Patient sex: M
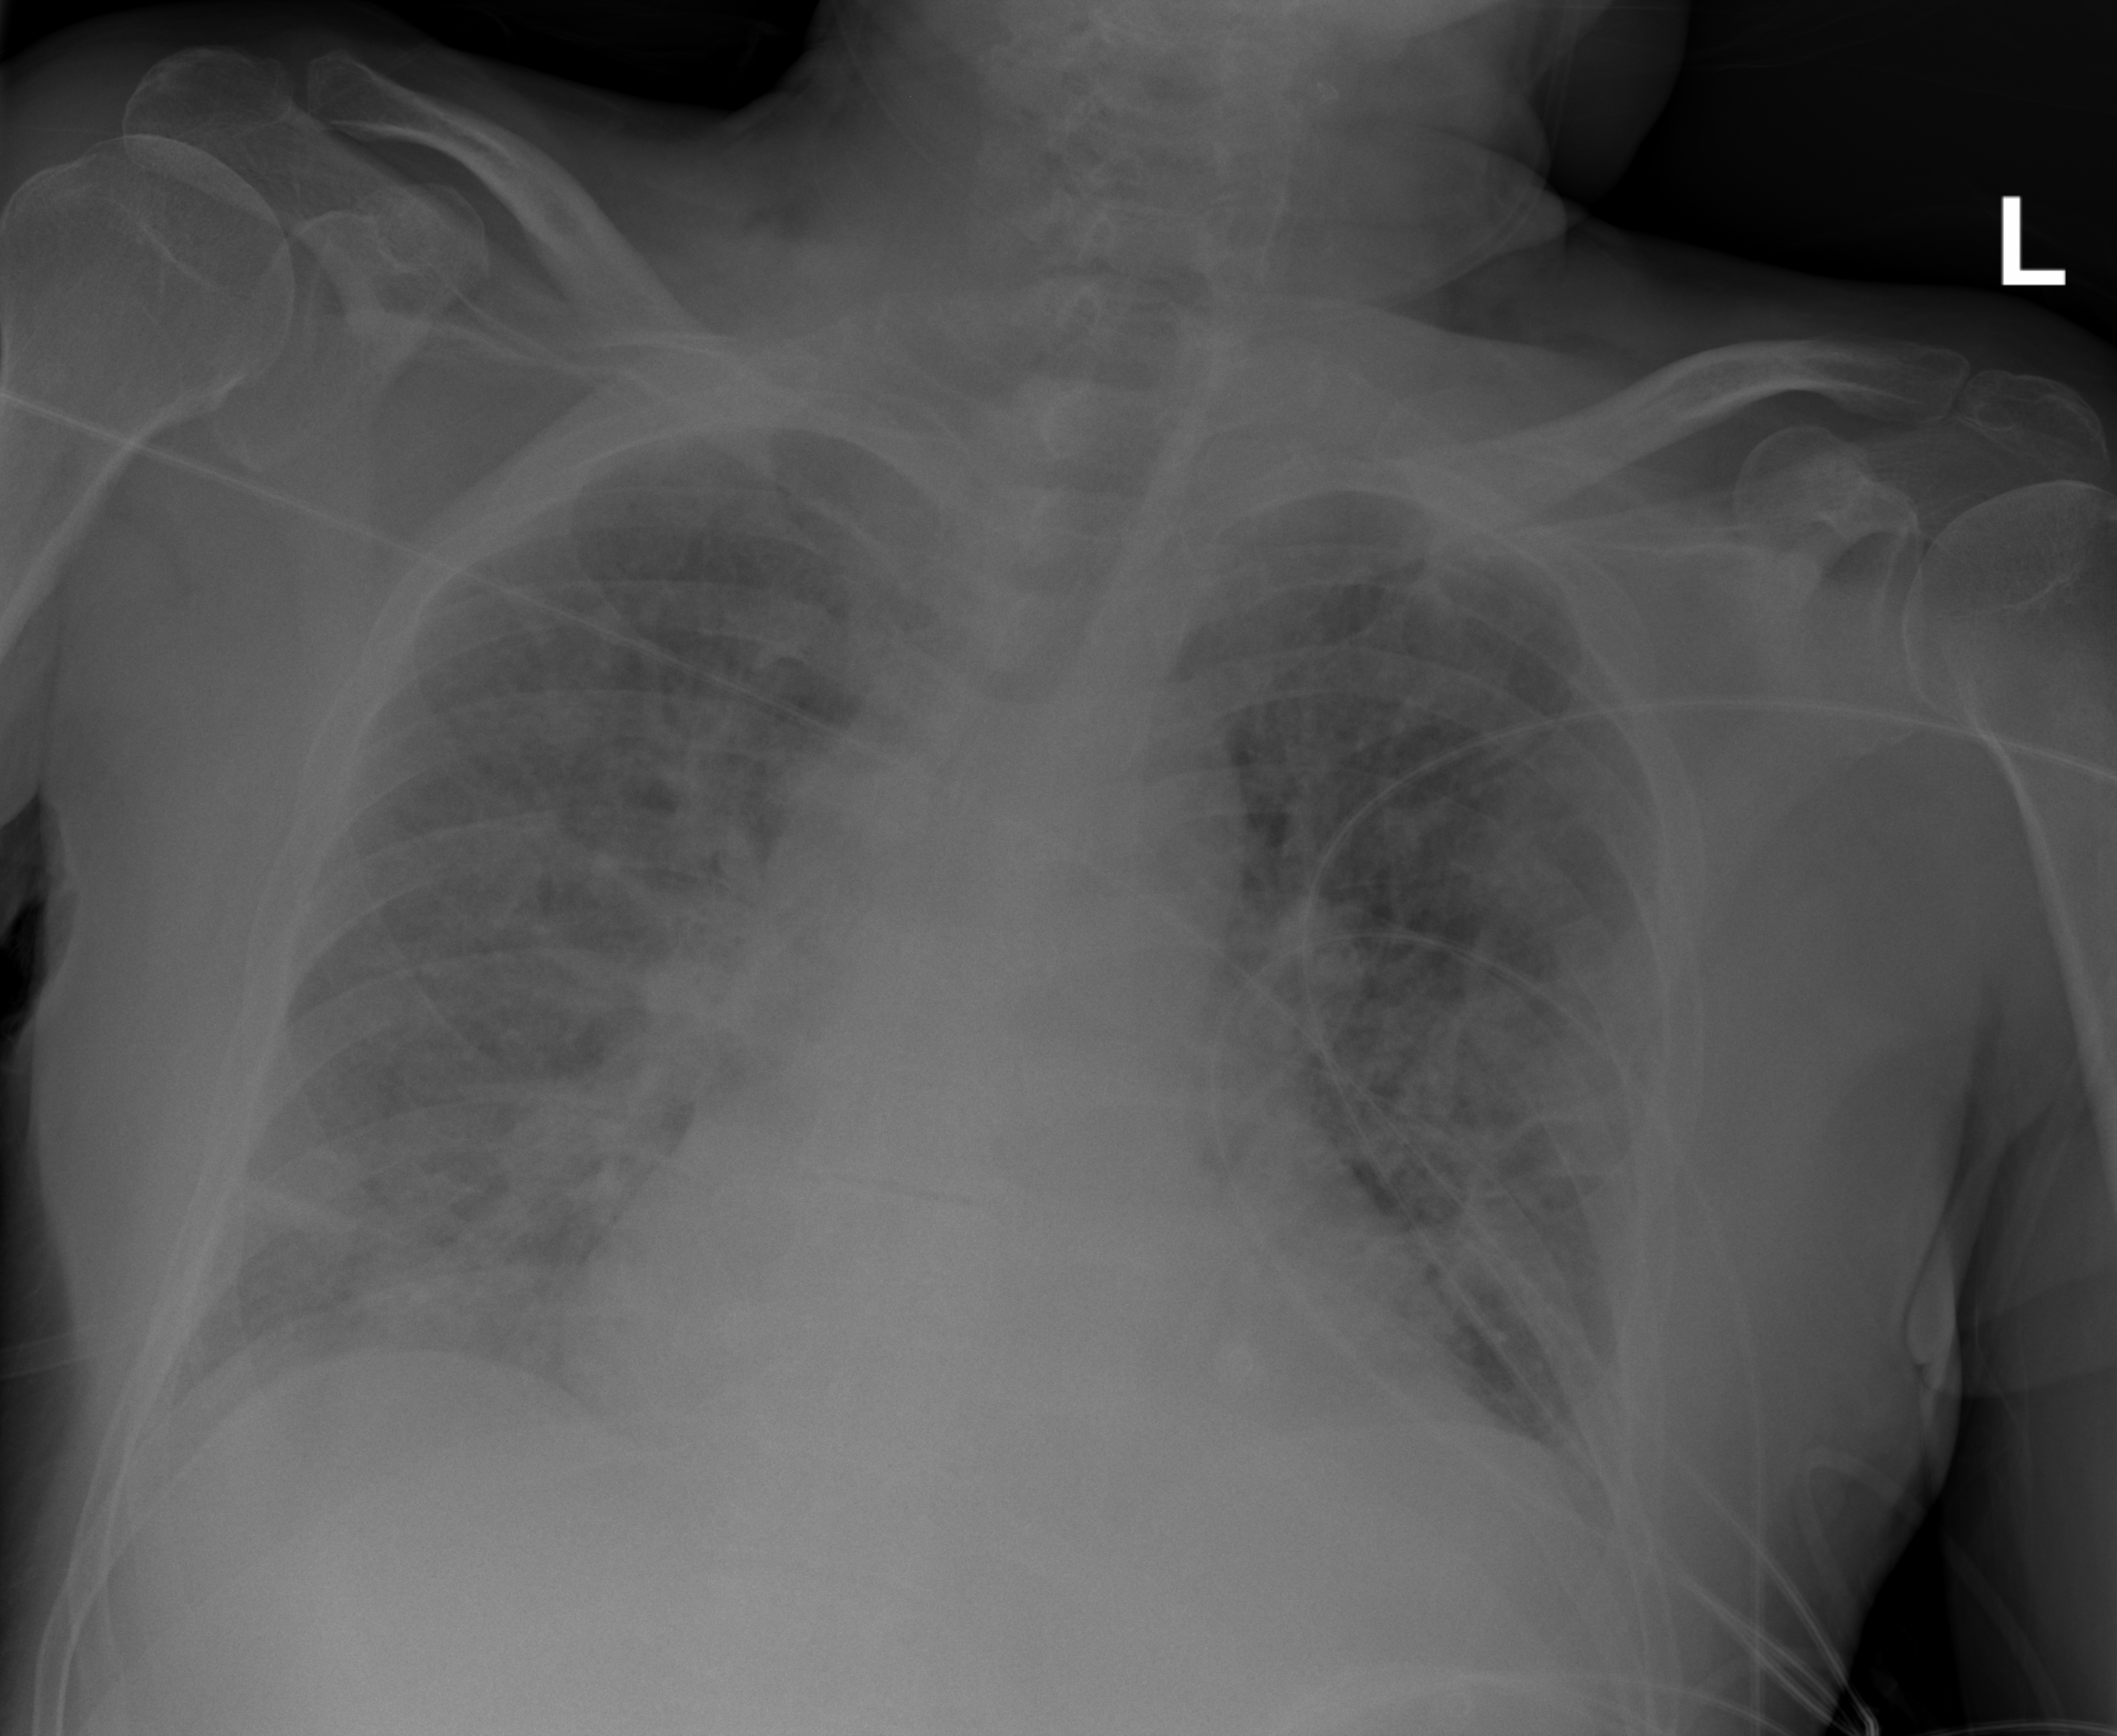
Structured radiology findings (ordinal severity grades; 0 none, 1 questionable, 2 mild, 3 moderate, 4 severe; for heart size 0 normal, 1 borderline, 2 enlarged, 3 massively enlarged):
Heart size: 1
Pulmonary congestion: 3
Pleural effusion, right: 1
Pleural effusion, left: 0
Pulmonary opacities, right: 2
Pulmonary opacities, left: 2
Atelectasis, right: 3
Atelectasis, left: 3